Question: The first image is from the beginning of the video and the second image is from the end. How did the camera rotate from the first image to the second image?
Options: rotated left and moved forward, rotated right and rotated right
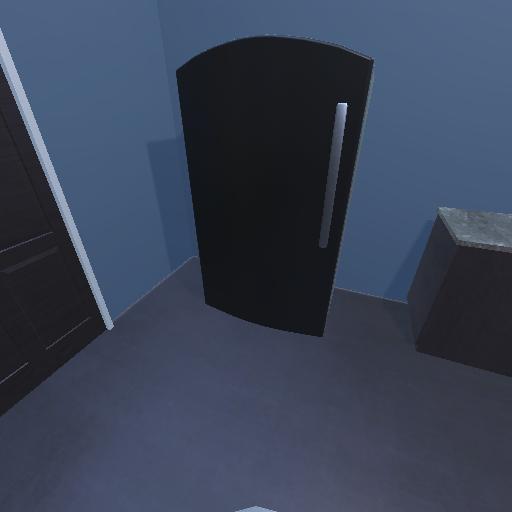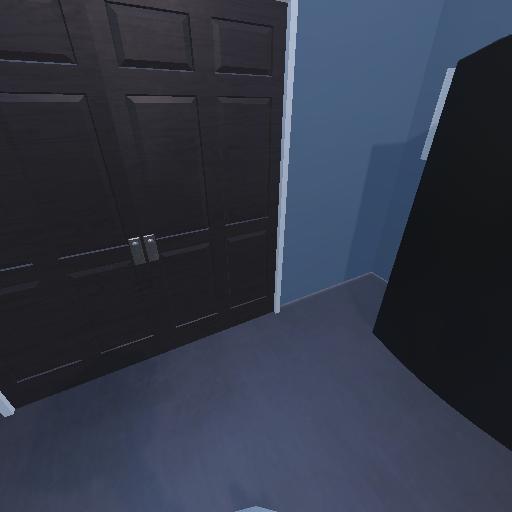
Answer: rotated left and moved forward